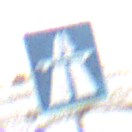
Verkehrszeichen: Autobahn
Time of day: MorningAfternoon
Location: Outdoor (Nature)
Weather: Overcast
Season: Winter
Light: Natural